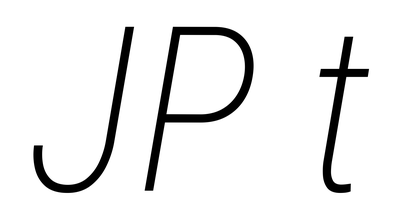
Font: Roboto-Italic_Condensed_ExtraLight_Italic